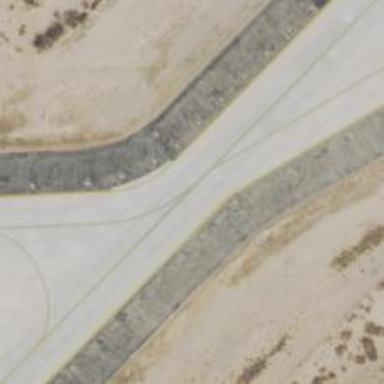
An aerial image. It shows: View of taxiway at the airport.